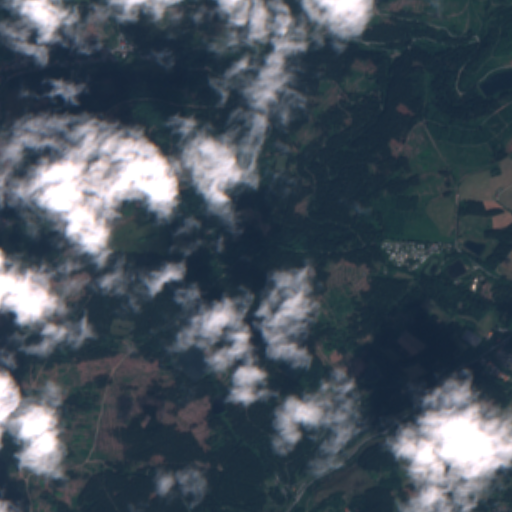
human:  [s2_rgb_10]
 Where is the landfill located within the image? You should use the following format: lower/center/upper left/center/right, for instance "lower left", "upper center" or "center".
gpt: The landfill is located in the lower right of the image.
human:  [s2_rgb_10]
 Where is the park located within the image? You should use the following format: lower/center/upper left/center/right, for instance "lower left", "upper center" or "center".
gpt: The park is located in the lower right of the image.
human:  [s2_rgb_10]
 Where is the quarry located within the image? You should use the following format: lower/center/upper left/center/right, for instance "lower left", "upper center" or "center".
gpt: The quarry is located in the lower left of the image.
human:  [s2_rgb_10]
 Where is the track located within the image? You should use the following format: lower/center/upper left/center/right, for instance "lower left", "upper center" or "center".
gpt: The track is located in the lower right of the image.
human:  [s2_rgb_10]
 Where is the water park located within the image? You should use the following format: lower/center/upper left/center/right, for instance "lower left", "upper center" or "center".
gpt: The water park is located in the upper left of the image.
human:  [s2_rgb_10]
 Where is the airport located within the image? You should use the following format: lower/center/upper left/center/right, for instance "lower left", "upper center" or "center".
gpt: There is no airport in the image.